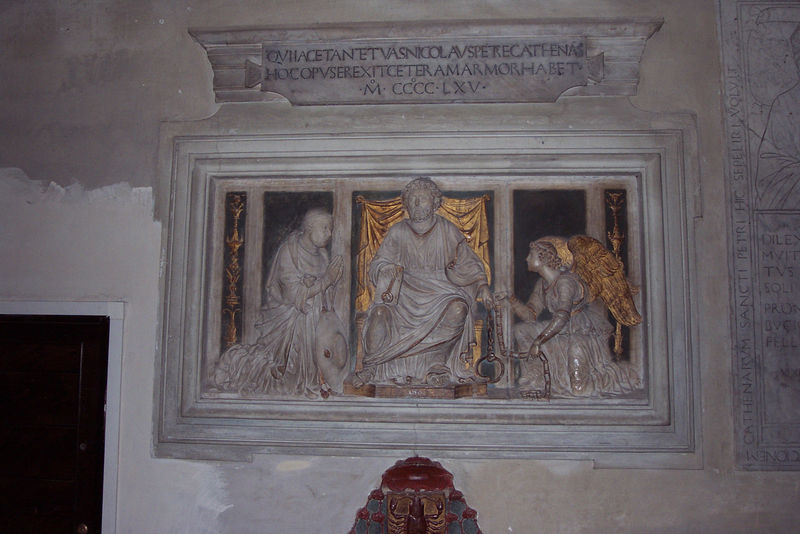
Titel: Epitaph für Nikolaus Cusanus
Künstler: Andrea Bregno
Standort: Rom, S. Pietro in Vincoli (EU - I - Latium)
Schlagwörter: flügel, mann, weiß, bunt, marmor, tür, zeichen, tuch, bart, wand, falten, rahmen, stein, kirche, figur, gewand, gold, sitzend, drei, engel, skulptur, fesseln, relief, schrift, kette, mauer, figuren, kaiser, könig, thron, falte, inschrift, floral, verzierung, foto, vergoldet, ketten, knien, herrscher, beten, gebet, wappen, sarg, grab, kniend, schlüssel, golden, heilig, anbetung, betend, petrus, gewandfalten, fessel, latein, sarkophag, epitaph, stifter, schriftband, apostel, evangelist, blattgold, wappentier, eisenkette, skorpion, eisenketten, 40, goldanbetung